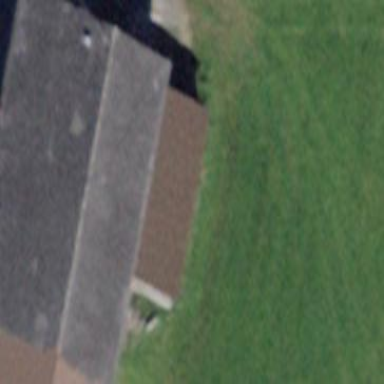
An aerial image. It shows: Barn.